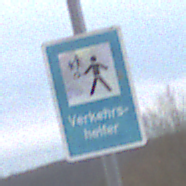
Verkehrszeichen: Verkehrshelfer
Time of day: MorningAfternoon
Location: Outdoor (Suburban)
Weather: Overcast
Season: NotSpecified
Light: Natural